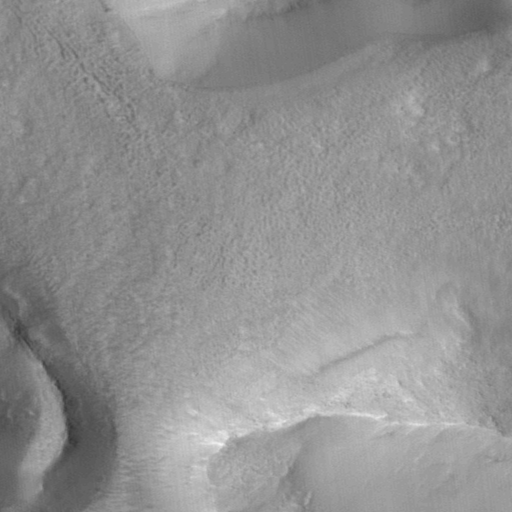
Classes present: Background